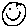
Label: smiley face